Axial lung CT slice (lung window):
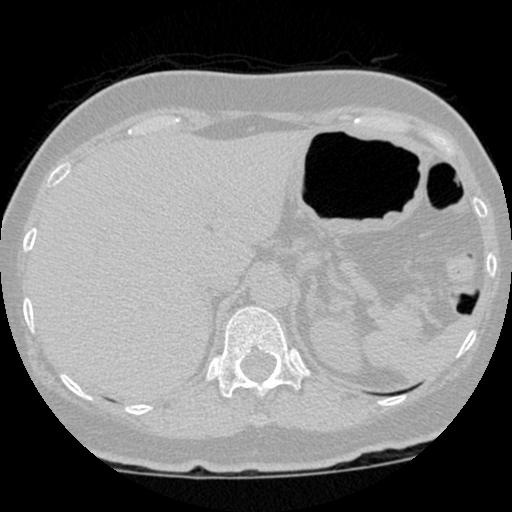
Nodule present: no